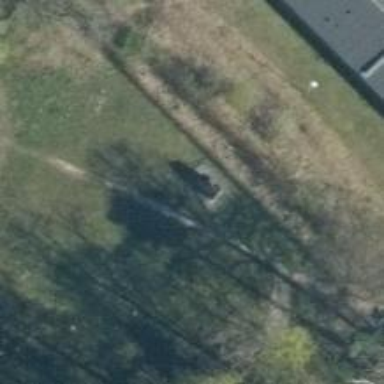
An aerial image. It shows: Memorial site with historic significance.